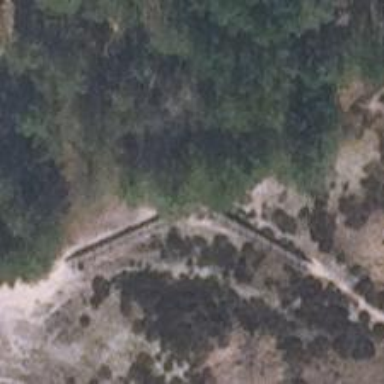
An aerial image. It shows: Boardwalk bridge over path.